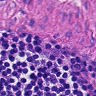
Metastatic tissue present: yes